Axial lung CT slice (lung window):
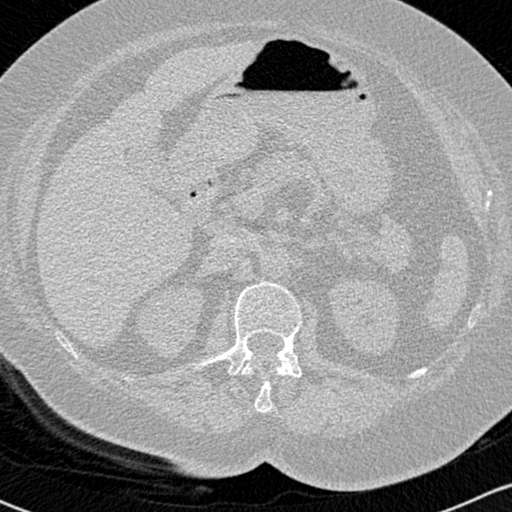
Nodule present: no